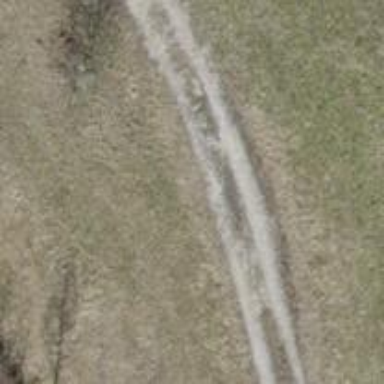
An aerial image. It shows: Dirt track road with grade2 tracktype.